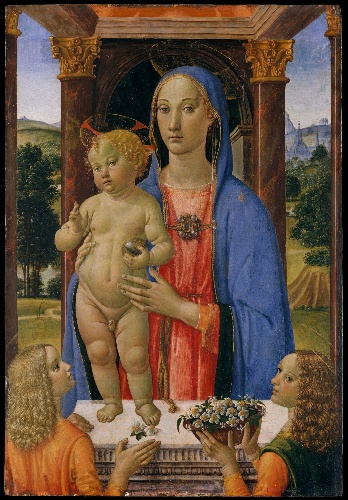
Title: Madonna and Child with Two Angels
Artist: Cosimo Rosselli
Artist bio: Italian, Florence 1440–1507 Florence
Date: early 1480s
Object type: Painting
Classification: Paintings
Medium: Tempera and gold on wood
Dimensions: 33 1/2 x 23 in. (85.1 x 58.4 cm)
Department: European Paintings
Credit line: The Friedsam Collection, Bequest of Michael Friedsam, 1931
Accession year: 1932
Repository: Metropolitan Museum of Art, New York, NY
Tags: Madonna and Child|Angels